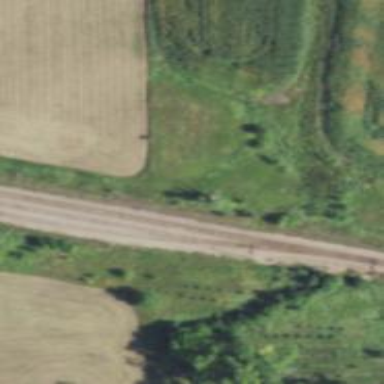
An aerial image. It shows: Railway siding for service.